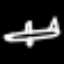
Label: airplane